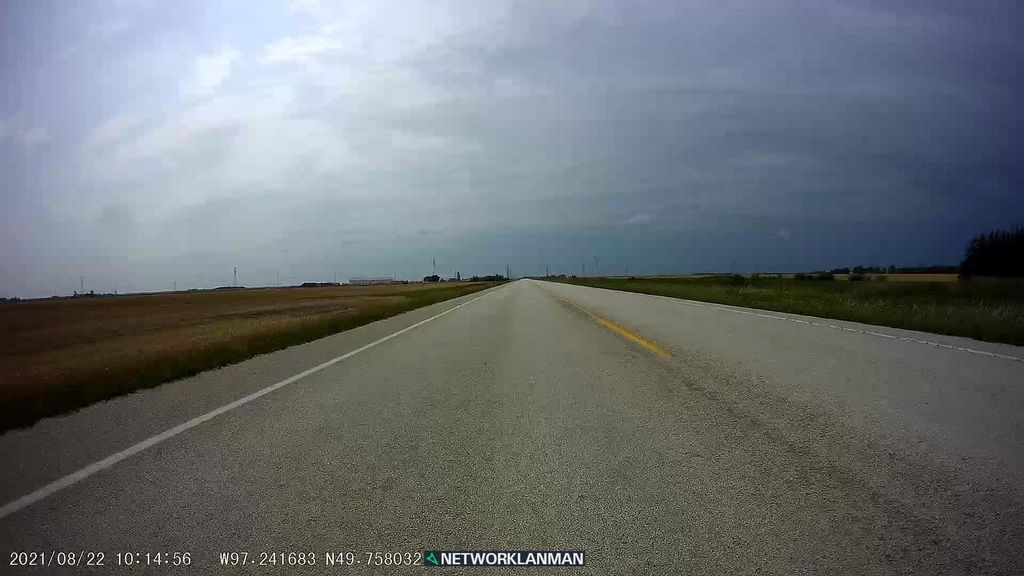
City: winnipeg